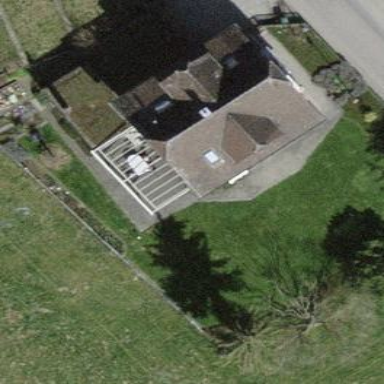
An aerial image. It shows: Detached building with gambrel roof.